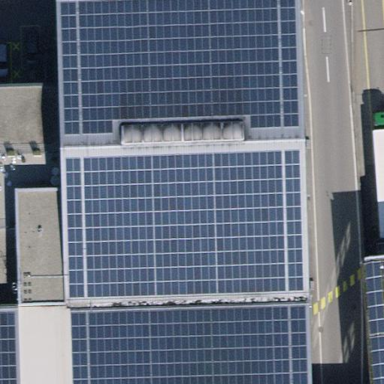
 consisting of solar photovoltaic panels."